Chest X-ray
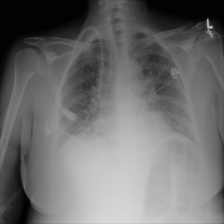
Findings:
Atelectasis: negative
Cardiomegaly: negative
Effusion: negative
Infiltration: positive
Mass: negative
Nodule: negative
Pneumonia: negative
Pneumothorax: negative
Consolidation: negative
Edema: positive
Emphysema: negative
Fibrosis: negative
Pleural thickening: negative
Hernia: negative